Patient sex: M
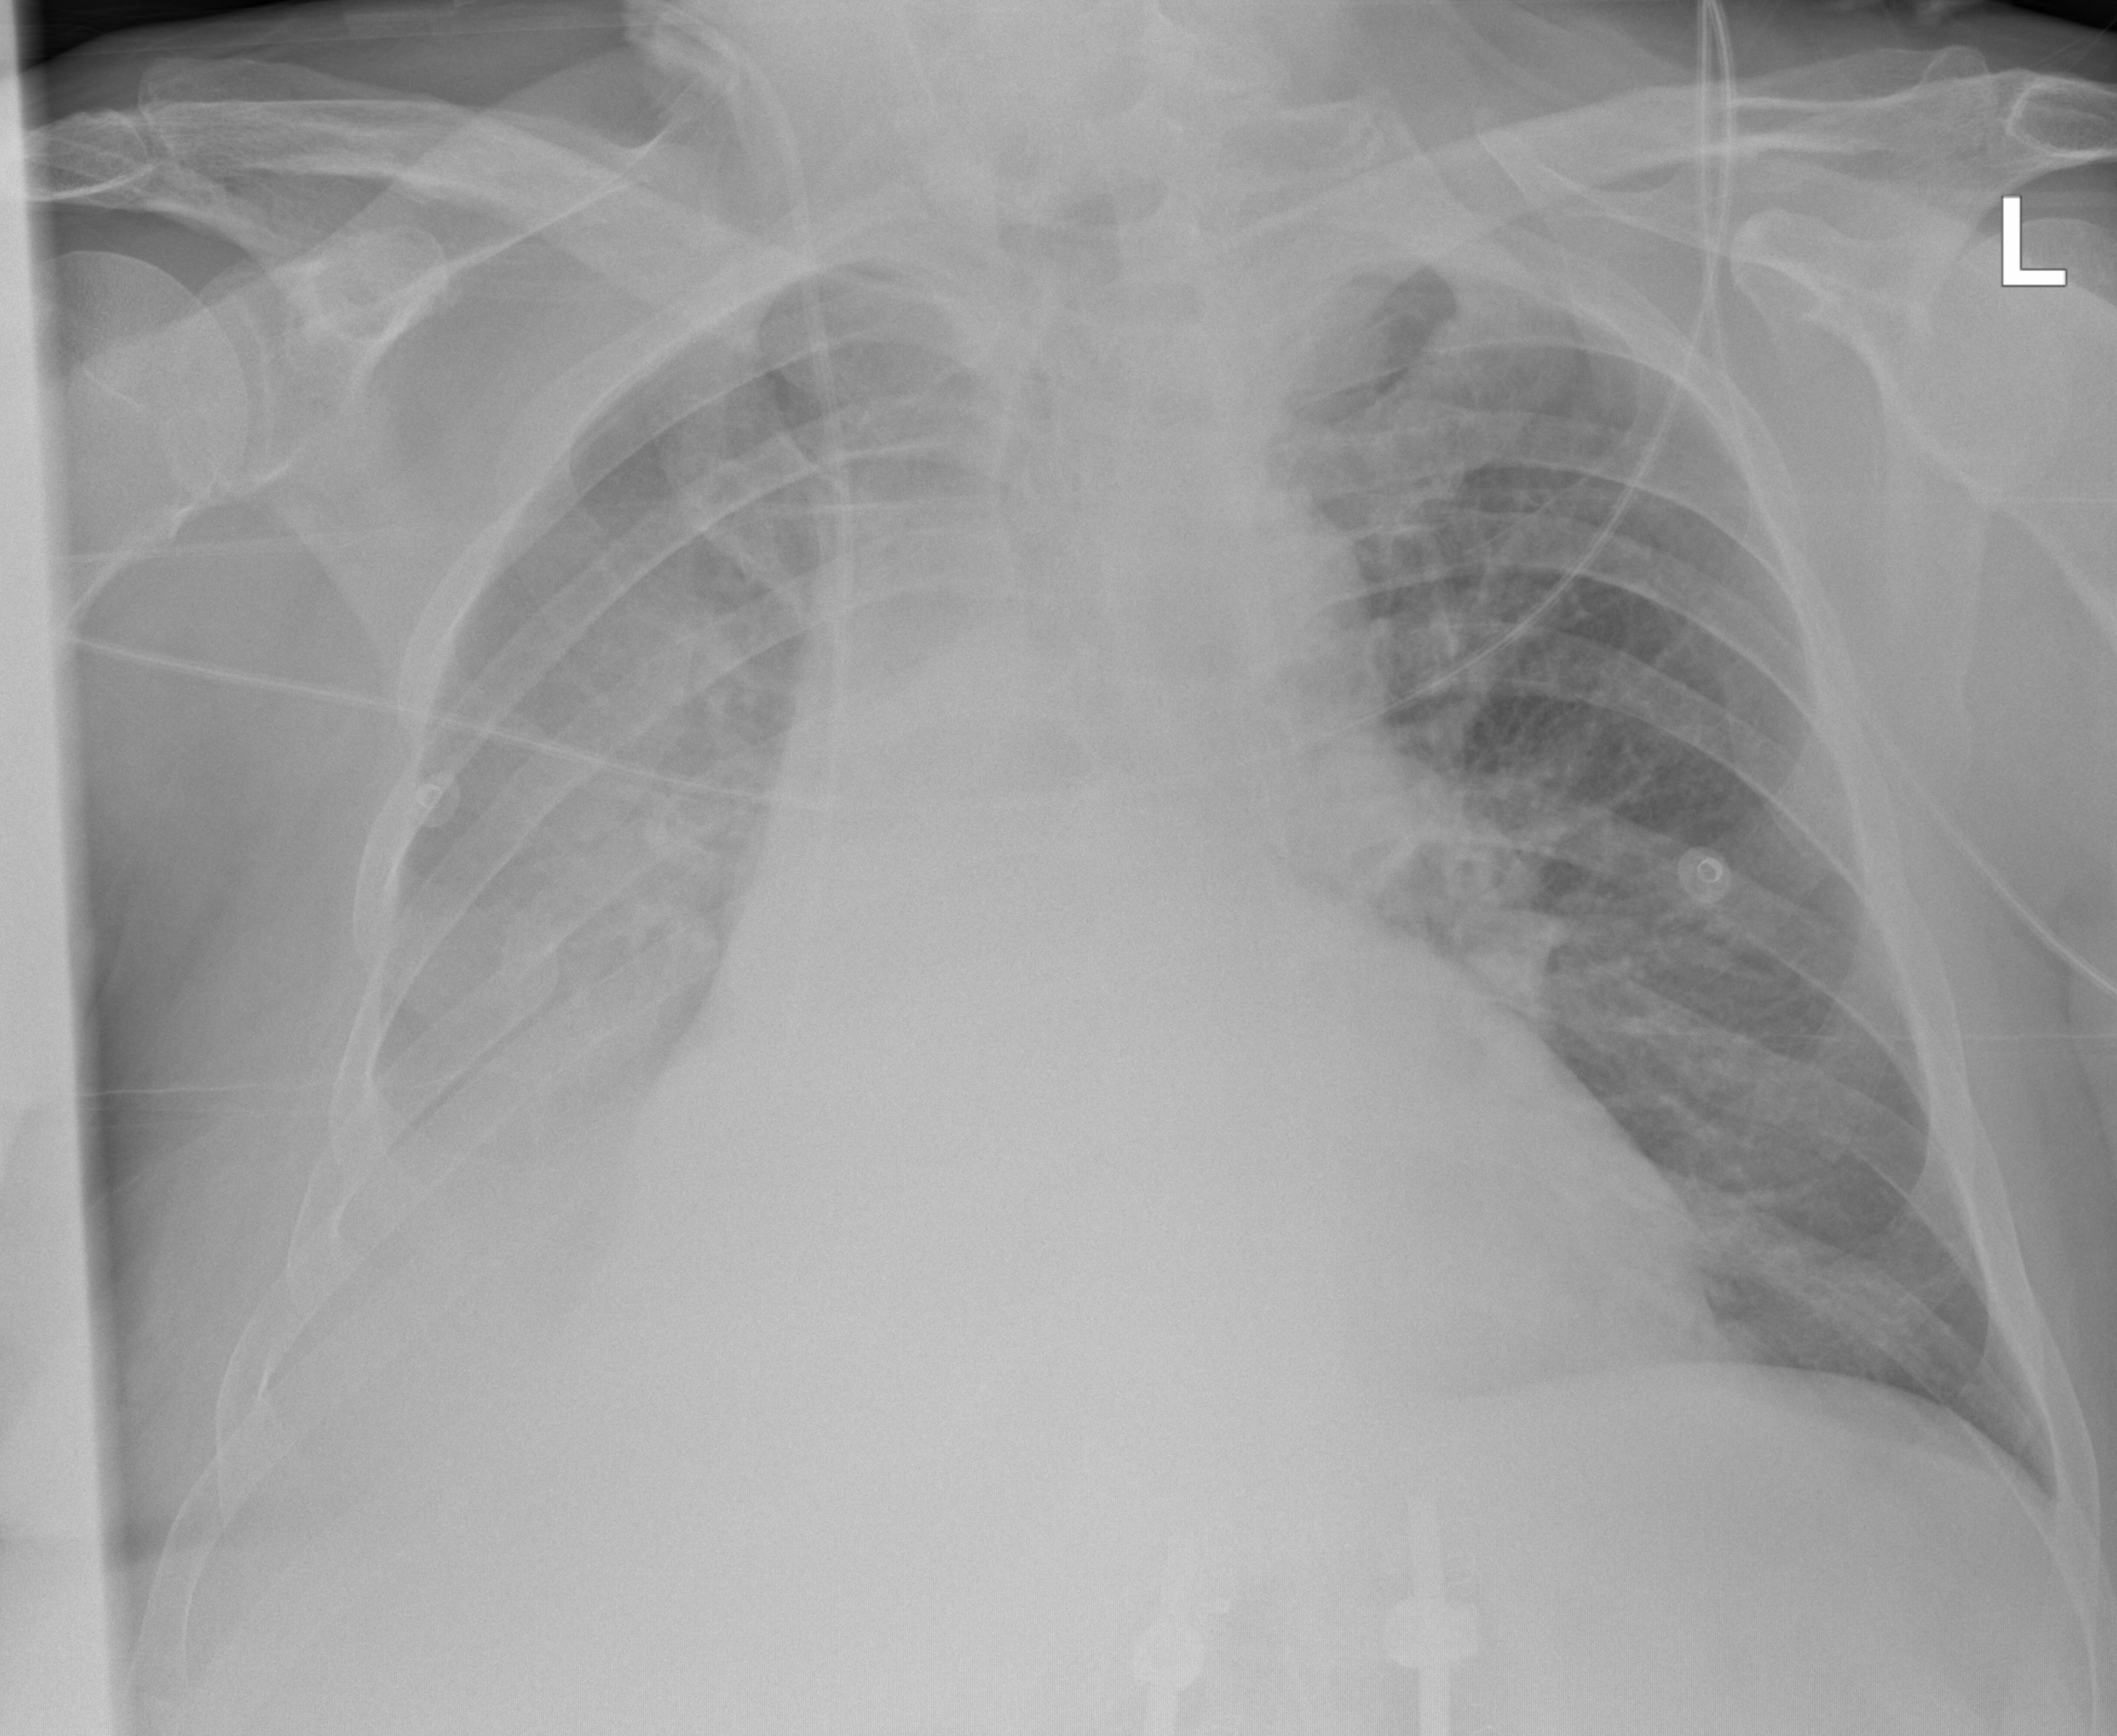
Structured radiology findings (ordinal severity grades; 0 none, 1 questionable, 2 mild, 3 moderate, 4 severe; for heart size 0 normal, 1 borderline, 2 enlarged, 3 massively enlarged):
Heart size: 2
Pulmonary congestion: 2
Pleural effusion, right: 3
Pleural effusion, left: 0
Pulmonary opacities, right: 0
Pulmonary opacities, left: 0
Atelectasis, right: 3
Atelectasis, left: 0